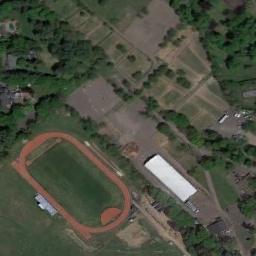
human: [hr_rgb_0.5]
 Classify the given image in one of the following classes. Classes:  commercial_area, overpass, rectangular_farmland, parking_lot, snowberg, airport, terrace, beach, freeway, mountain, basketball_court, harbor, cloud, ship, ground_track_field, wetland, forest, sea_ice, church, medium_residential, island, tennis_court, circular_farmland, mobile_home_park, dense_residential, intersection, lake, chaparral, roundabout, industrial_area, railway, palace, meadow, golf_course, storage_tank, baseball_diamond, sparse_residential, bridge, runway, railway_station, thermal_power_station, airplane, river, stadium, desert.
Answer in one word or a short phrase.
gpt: ground_track_field